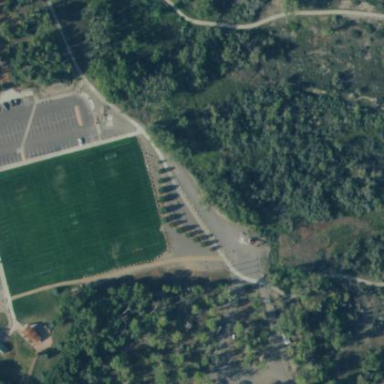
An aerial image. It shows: Soccer pitch with grass surface for leisure and sports.